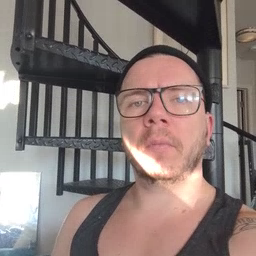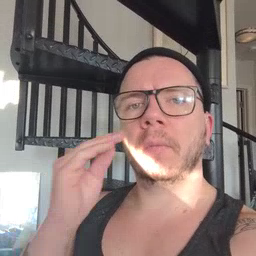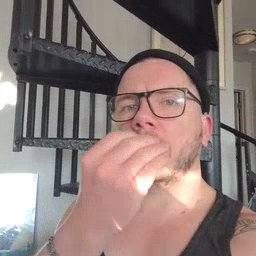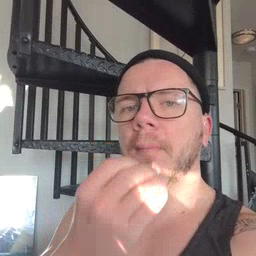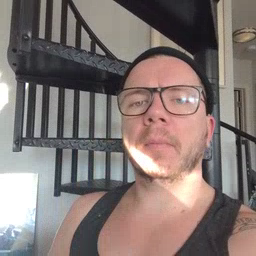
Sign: flower